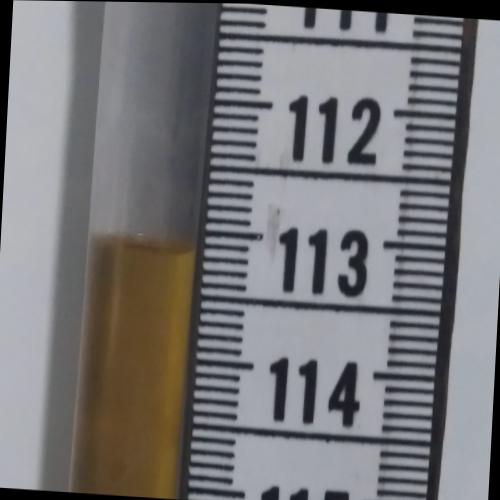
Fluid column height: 113.1 cm